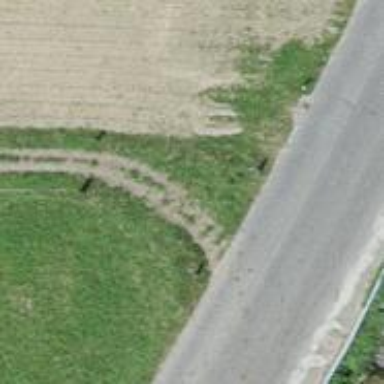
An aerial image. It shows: Footway along the road.